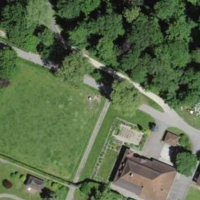
EUNIS habitat code: 55
Species observed at this site:
Vicia sepium